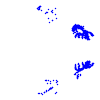
Particle: pion